Sex: F
Age: 56
Scanner: Avanto
Primary tumour origin: Ca Mammae
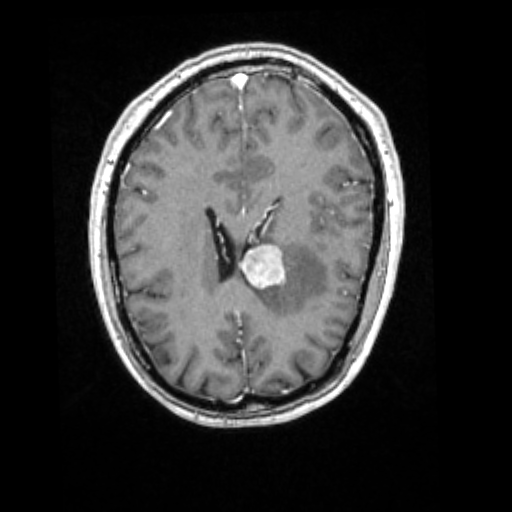
Segmented lesion volume (cc): 7.323
Number of lesion components: 1